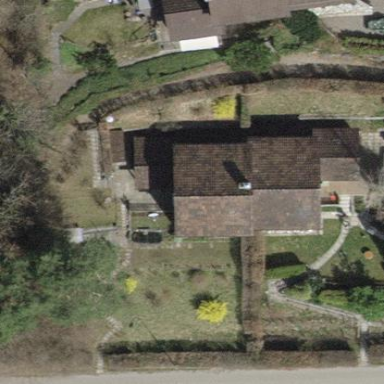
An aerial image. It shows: Terrace building.